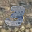
Label: 3